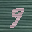
Label: 9